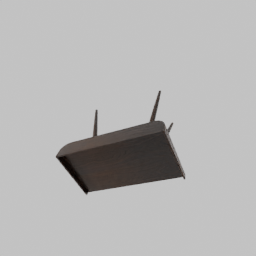
Label: furniture